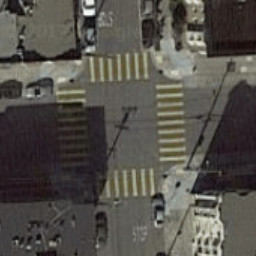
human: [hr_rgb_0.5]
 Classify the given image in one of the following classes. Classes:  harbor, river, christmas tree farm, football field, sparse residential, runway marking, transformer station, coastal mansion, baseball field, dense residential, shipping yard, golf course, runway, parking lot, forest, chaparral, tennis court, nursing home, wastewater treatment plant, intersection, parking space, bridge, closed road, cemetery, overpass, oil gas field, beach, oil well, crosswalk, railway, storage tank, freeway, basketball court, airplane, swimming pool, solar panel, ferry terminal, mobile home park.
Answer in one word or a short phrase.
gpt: crosswalk